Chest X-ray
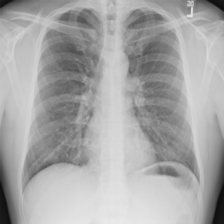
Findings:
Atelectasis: negative
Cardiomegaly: negative
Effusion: negative
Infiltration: negative
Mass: negative
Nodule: negative
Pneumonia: negative
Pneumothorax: negative
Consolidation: negative
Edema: negative
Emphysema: negative
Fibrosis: negative
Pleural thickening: negative
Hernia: negative